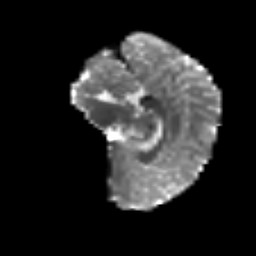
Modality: T2w
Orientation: sagittal
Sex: female
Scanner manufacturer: siemens
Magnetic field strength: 3 T
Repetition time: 5 s
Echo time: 0.071 s